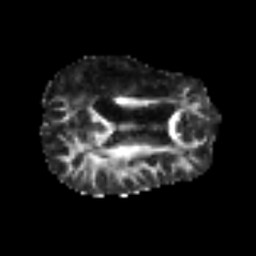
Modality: FA
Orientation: axial
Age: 54
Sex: male
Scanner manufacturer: siemens
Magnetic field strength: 3 T
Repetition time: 6.1 s
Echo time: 0.101 s